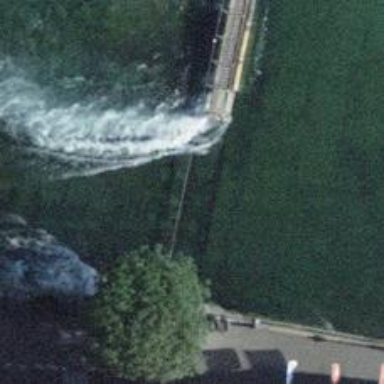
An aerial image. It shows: Weir in waterway.